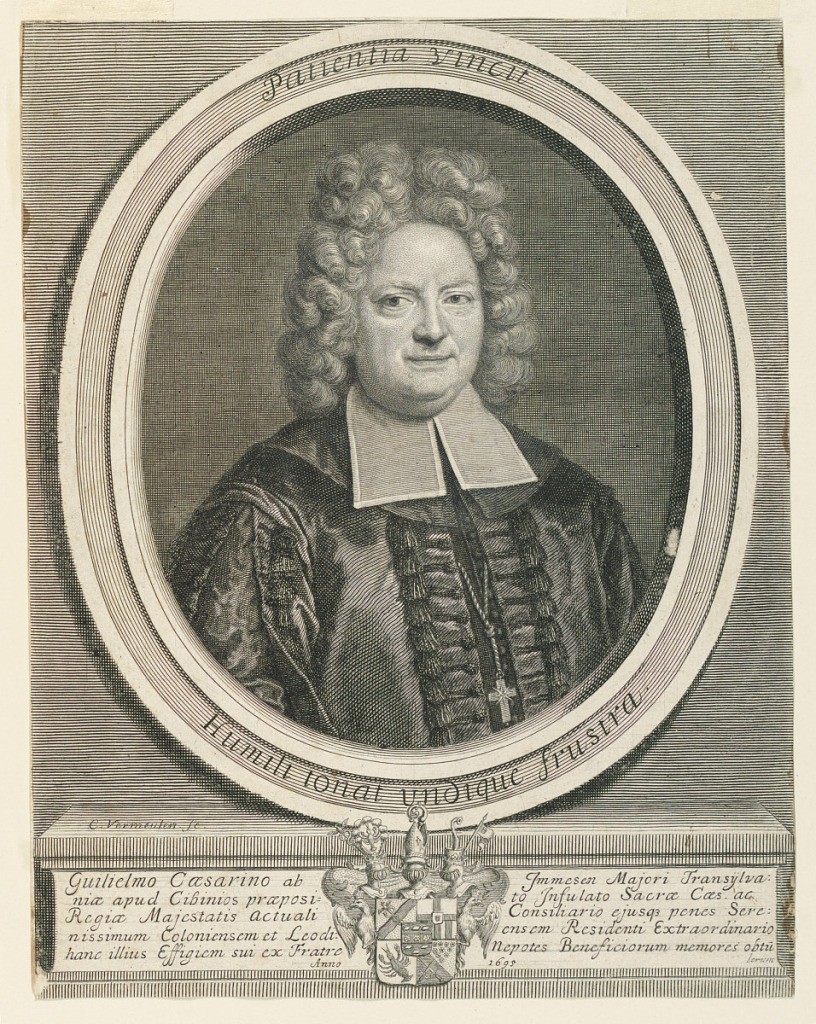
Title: Portrait of Guilielmo Caesarino
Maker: Cornelis Vermeulen, Dutch, 1644 - 1708
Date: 1695
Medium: Engraving on paper
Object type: Print
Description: Half-length portrait of a middle-aged man wearing a wig and an official robe. In an oval frame with inscription. Below, coat-of-arms and a pedestal.